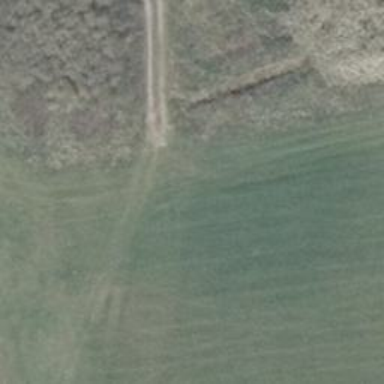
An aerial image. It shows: Track with ground surface. The track type is grade 5 with very horrible smoothness.